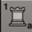
Piece: wR